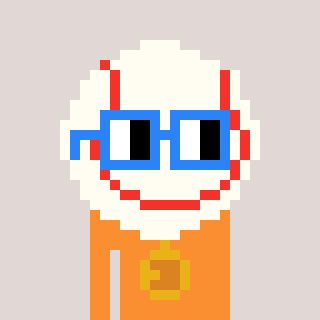
a pixel art character with square blue glasses, a baseball ball-shaped head and a orange-colored body on a warm background